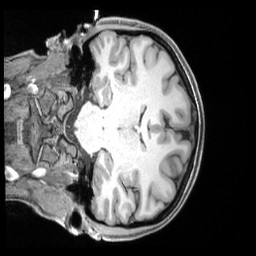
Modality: T1w
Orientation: coronal
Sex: female
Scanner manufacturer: siemens
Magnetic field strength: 3 T
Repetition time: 2.4 s
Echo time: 0.00222 s